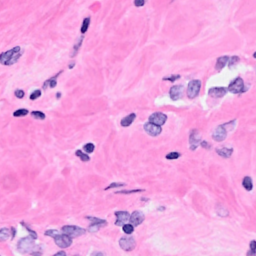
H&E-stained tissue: Breast